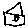
Label: house